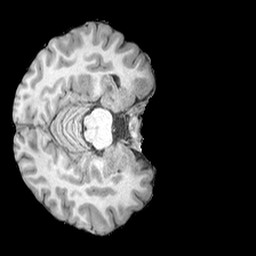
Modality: T1w
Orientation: axial
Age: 21
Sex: male
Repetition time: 2.3 s
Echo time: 0.0226 s